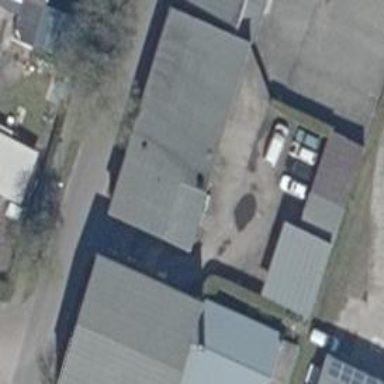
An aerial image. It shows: Car repair shop.